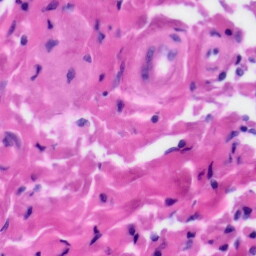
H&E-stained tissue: Tonsil